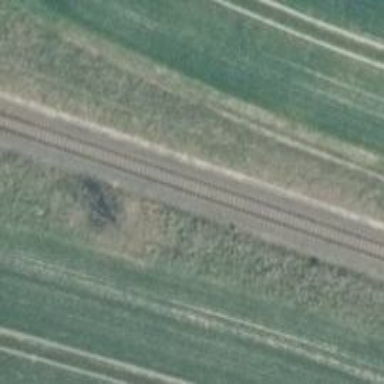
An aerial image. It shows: Solitary milestone along the railway.